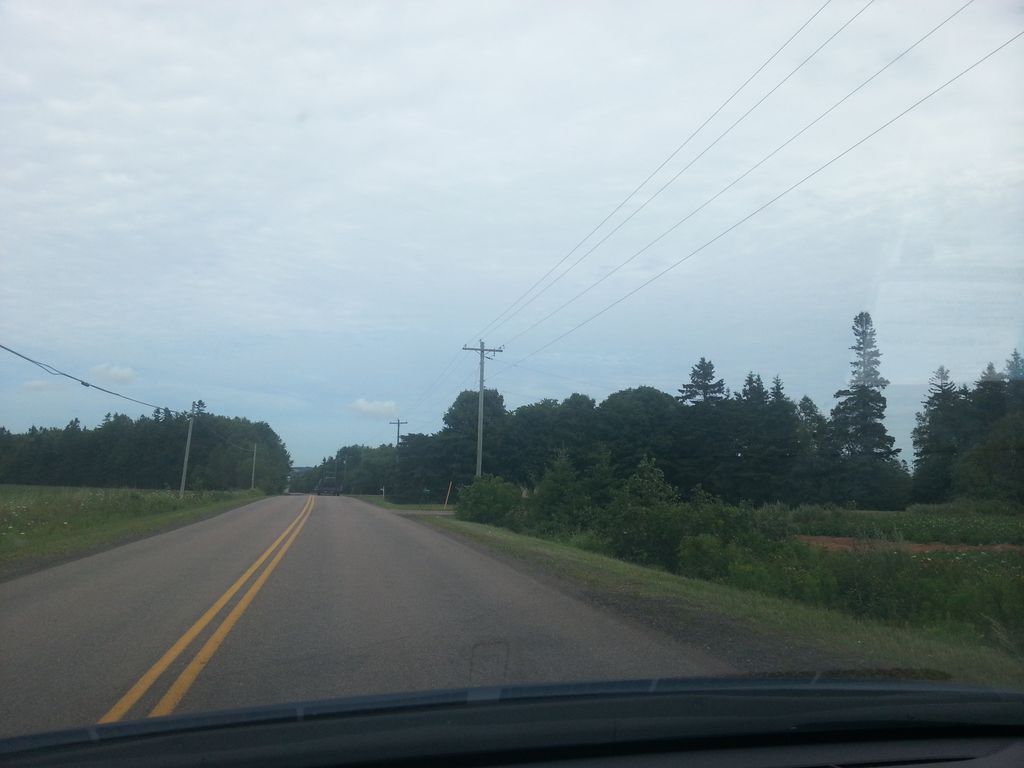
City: charlottetown